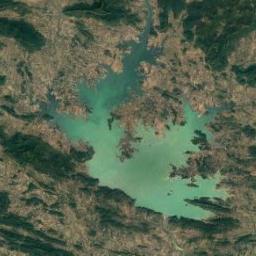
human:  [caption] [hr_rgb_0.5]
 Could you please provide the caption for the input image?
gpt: The lake with a winding bank lies in a mountainous area and the water is green .

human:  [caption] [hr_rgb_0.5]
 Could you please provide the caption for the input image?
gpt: A pale blue lake surrounded by forest .

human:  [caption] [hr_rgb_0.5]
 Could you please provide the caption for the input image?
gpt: There are trees around the lake in the picture .

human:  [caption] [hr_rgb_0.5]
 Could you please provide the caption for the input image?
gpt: Many trees are around the lake .

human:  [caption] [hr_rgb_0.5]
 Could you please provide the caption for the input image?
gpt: There are brown bare land and some green meadows around the lake .